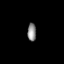
Tissue: prostate
Cell type: T cells
Senescence score: 0.307
Nuclear area (px): 148
Mean DAPI intensity: 144.75